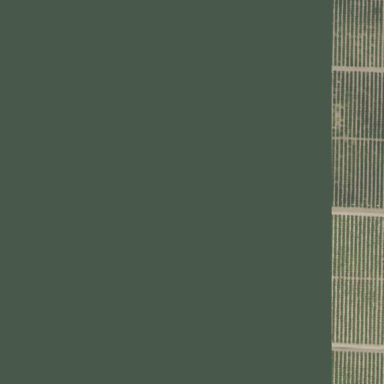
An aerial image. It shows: Orange orchard with rows of orange trees.